Question: I've tried nearly everything, but I just can't seem to move the cell.textLabel property down a little bit. I've attached a screenshot below and I've tried nearly everything I could find.
I've tried changing the .frame property directly, attempted at modifying if via using the "- (void)tableView:(UITableView *)tableView willDisplayCell" method". I've also tried allocating a custom label. I could move the custom label, but it wouldn't go into separate lines like the original textLabel. I just need to move the pictured multi line label a bit down.
Any help is appreciated!

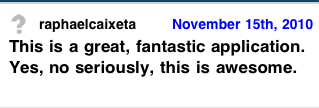
Answer: The only way to do this is to use a 'UITableViewCell' subclass and override '-layoutSubviews'. In this method, you'll want to call '[super layoutSubviews]', and then do any frame tweaks that you want to the label.